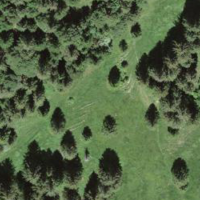
EUNIS habitat code: 44
Species observed at this site:
Sorbus aucuparia